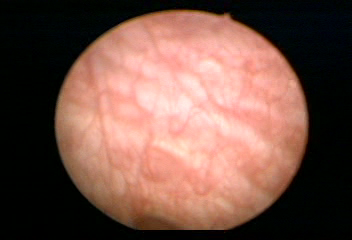
Modality: WLC
Class: Normal mucosa
Bladder cancer association: No